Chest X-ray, AP view. Patient: 66 years old, sex M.
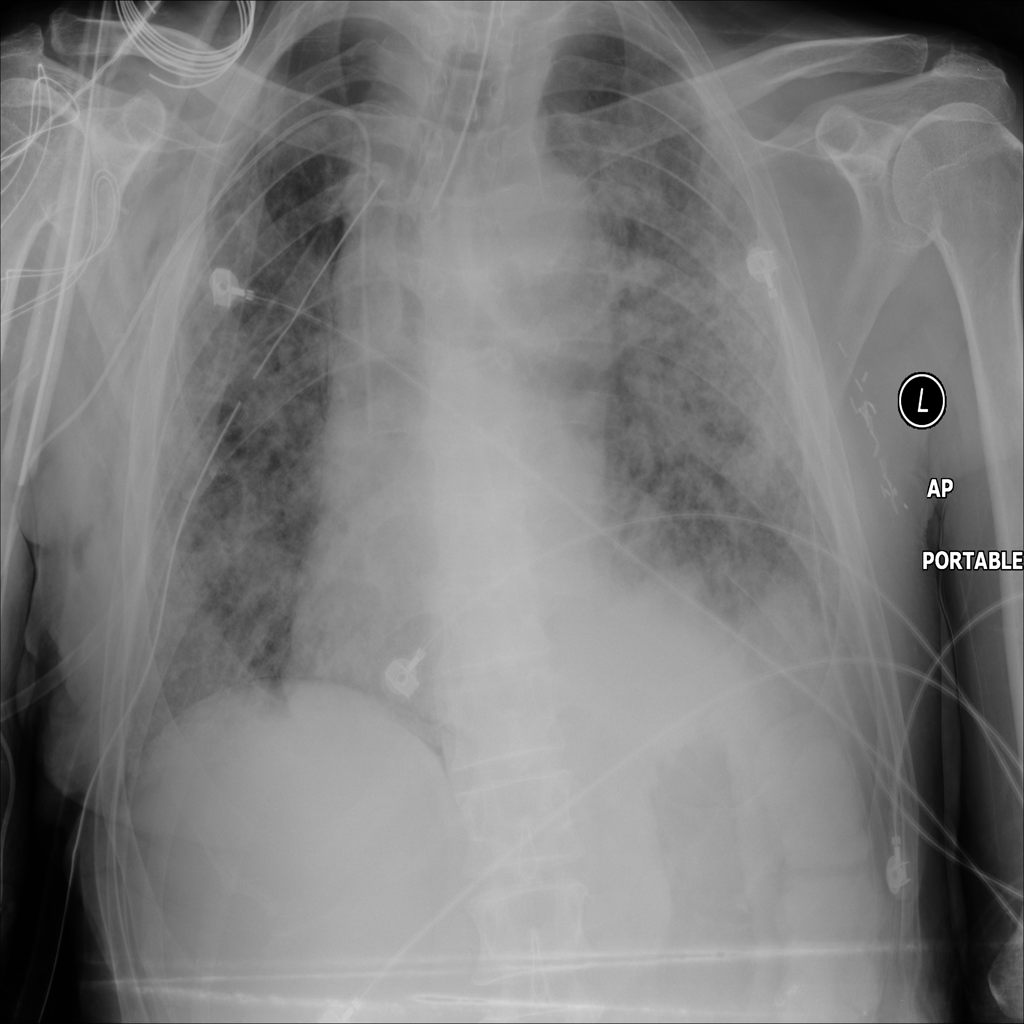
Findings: Pneumothorax